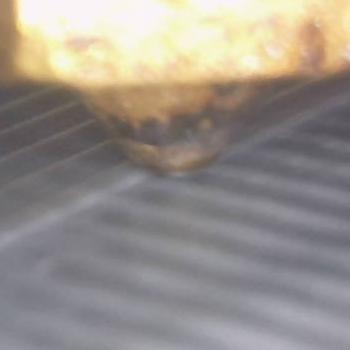
Flow rate: 70%